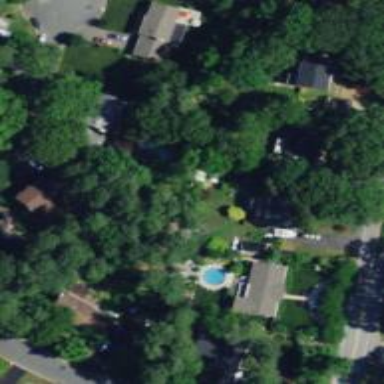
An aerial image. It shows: Swimming pool located in leisure land.